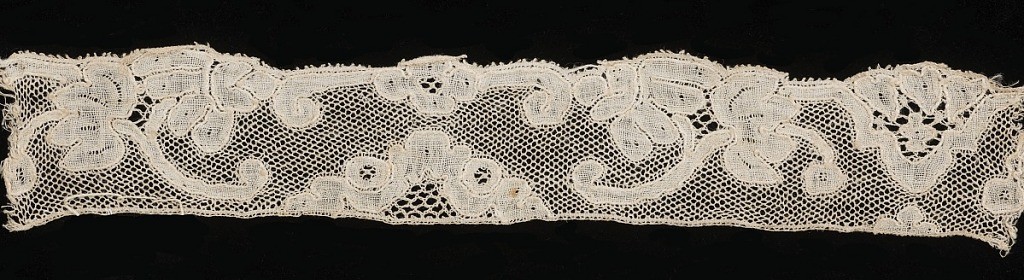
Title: Fragment
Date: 18th century
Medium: linen Technique: bobbin lace, Mechlin style
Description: Louis XV pattern.